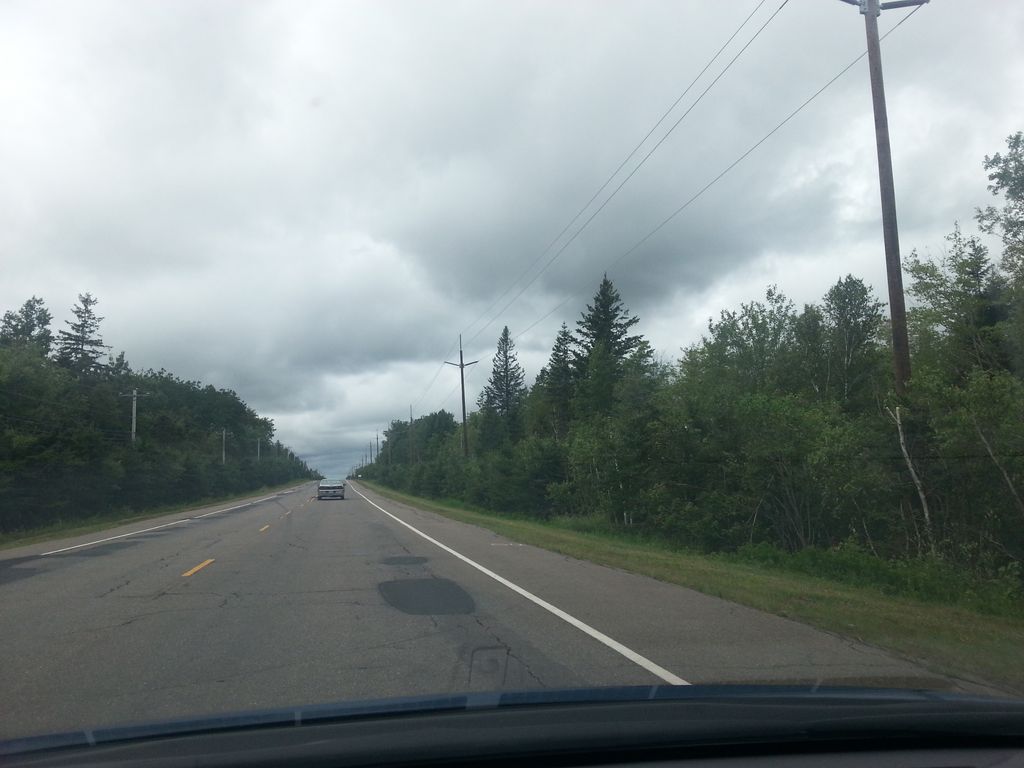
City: charlottetown